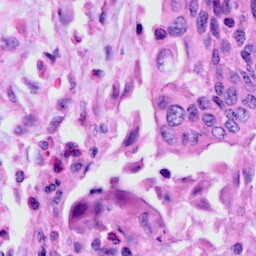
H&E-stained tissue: Cervix